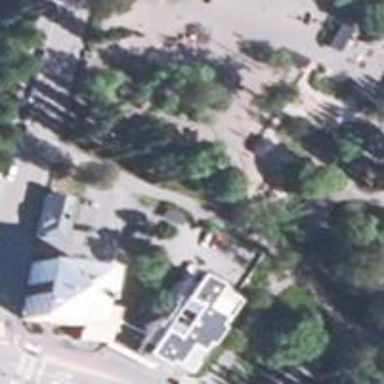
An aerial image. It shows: Playground with roundabout.